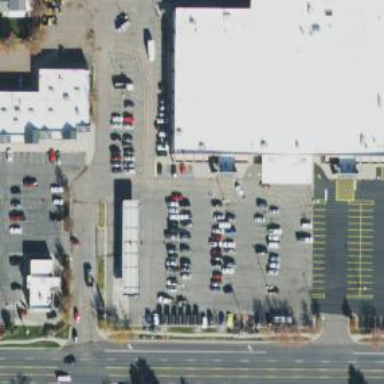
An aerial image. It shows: Parking space.